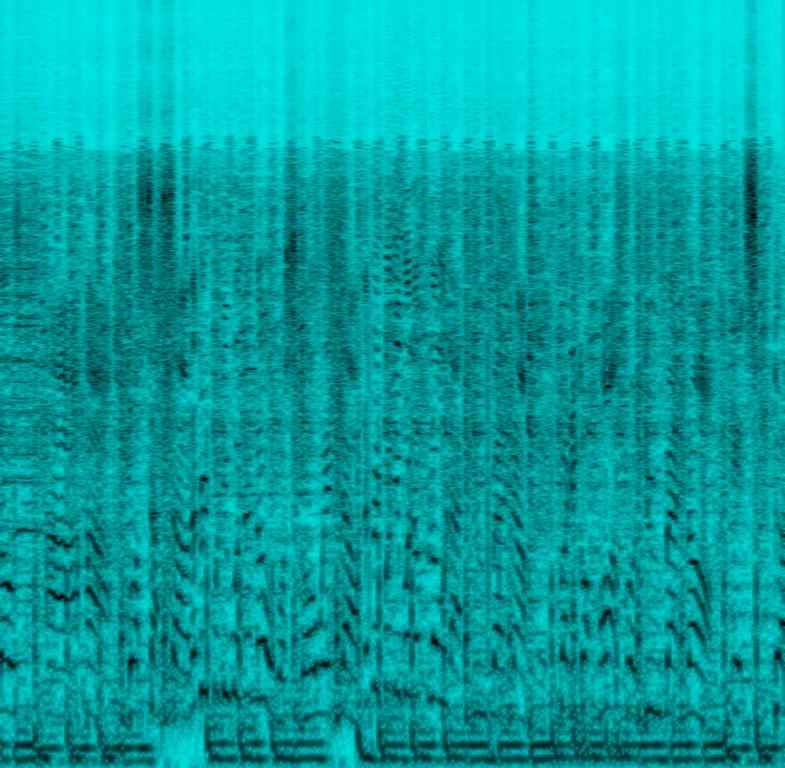
The low quality recording features a hip hop song where a fruity male vocal is rapping over punchy kick and snare hits, shimmering hi hats, groovy bass and brass melody. It sounds bouncy, groovy and upbeat.